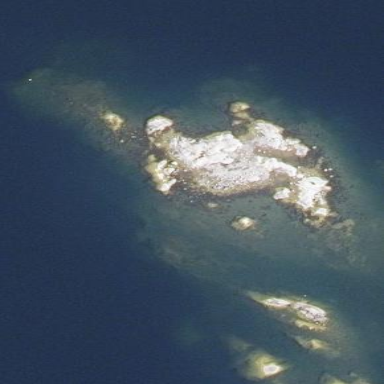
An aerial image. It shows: Islet located along the natural coastline.